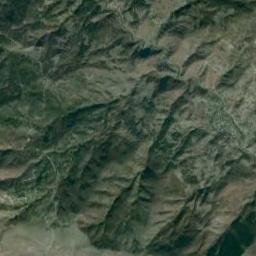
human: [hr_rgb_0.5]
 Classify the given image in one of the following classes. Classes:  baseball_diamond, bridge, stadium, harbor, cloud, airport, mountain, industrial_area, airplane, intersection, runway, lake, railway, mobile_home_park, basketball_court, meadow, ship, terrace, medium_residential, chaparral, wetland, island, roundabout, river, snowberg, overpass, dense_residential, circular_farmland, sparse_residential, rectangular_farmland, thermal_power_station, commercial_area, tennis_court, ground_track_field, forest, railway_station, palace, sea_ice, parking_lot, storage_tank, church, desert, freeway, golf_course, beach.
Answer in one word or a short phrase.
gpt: mountain